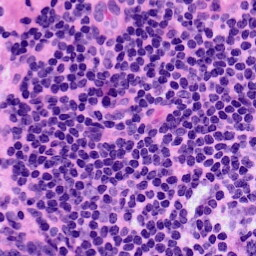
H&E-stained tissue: LymphNode